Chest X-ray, AP view. Patient: 54 years old, sex F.
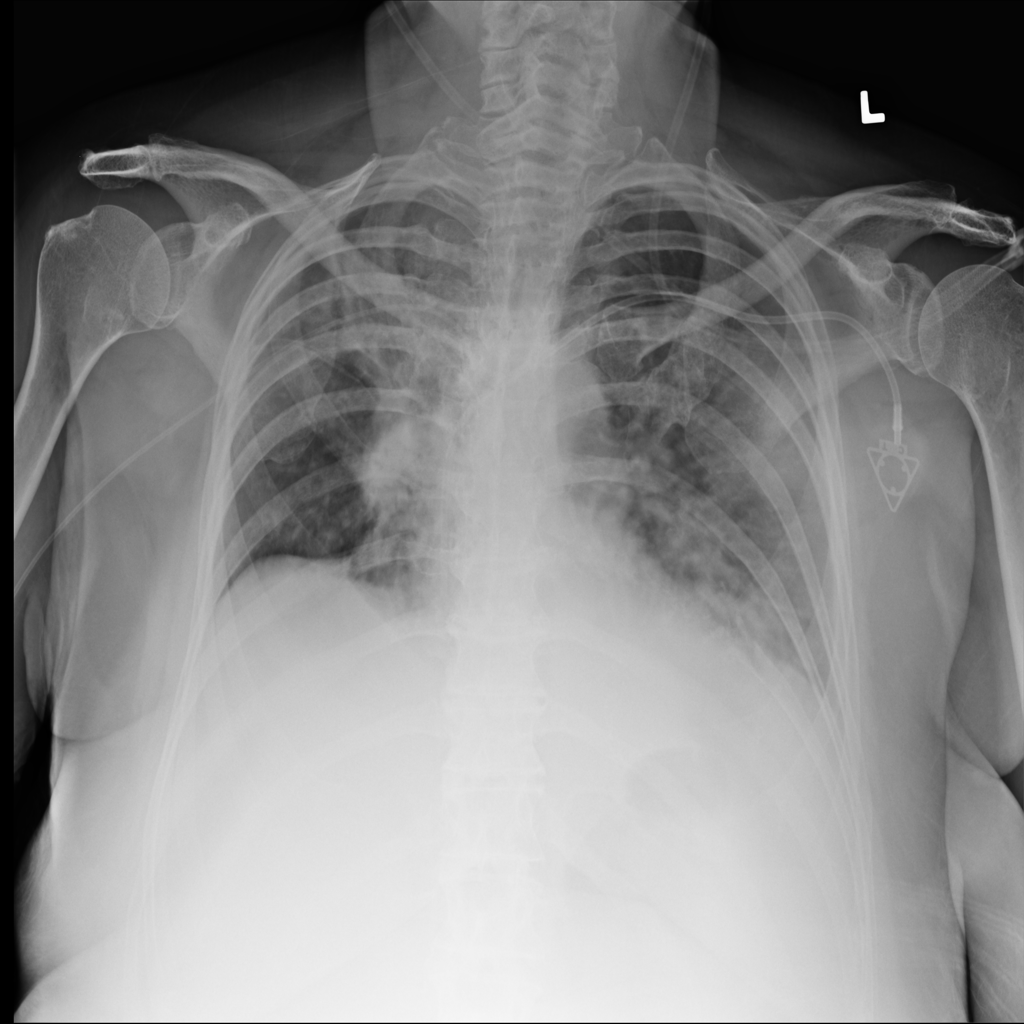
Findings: Infiltration